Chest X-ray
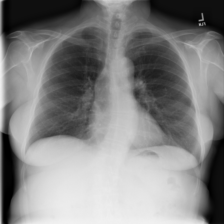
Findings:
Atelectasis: negative
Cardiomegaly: negative
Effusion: negative
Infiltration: negative
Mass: negative
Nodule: negative
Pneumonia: negative
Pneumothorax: negative
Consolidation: negative
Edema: negative
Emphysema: negative
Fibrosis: negative
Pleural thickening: negative
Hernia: negative